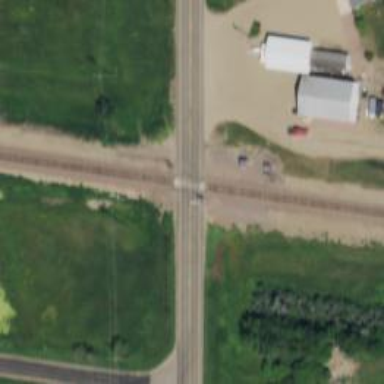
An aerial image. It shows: Railway track.